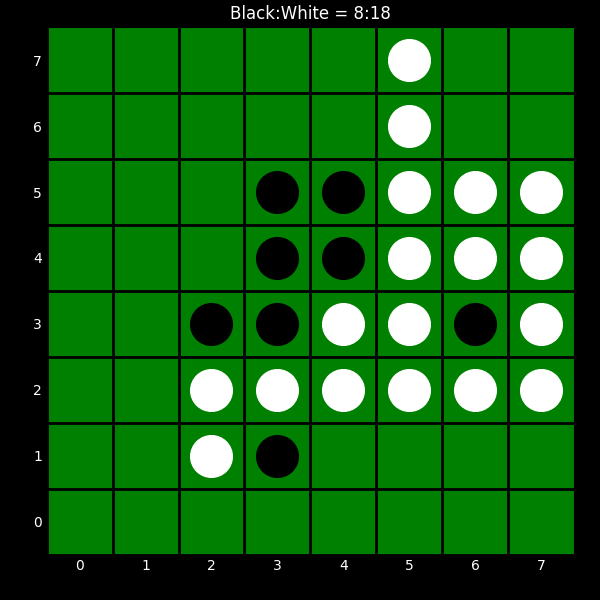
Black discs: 8
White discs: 18